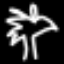
Label: palm tree